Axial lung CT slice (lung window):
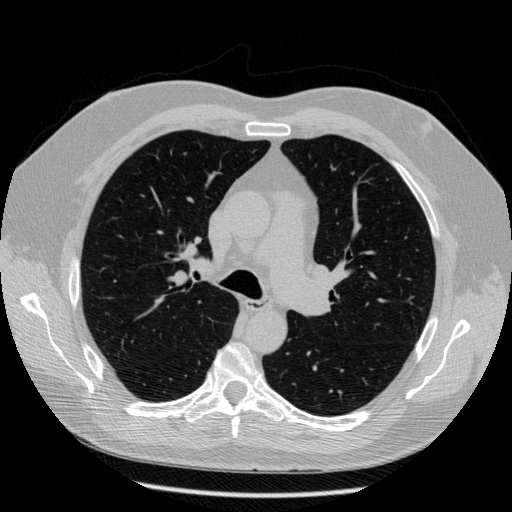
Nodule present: no